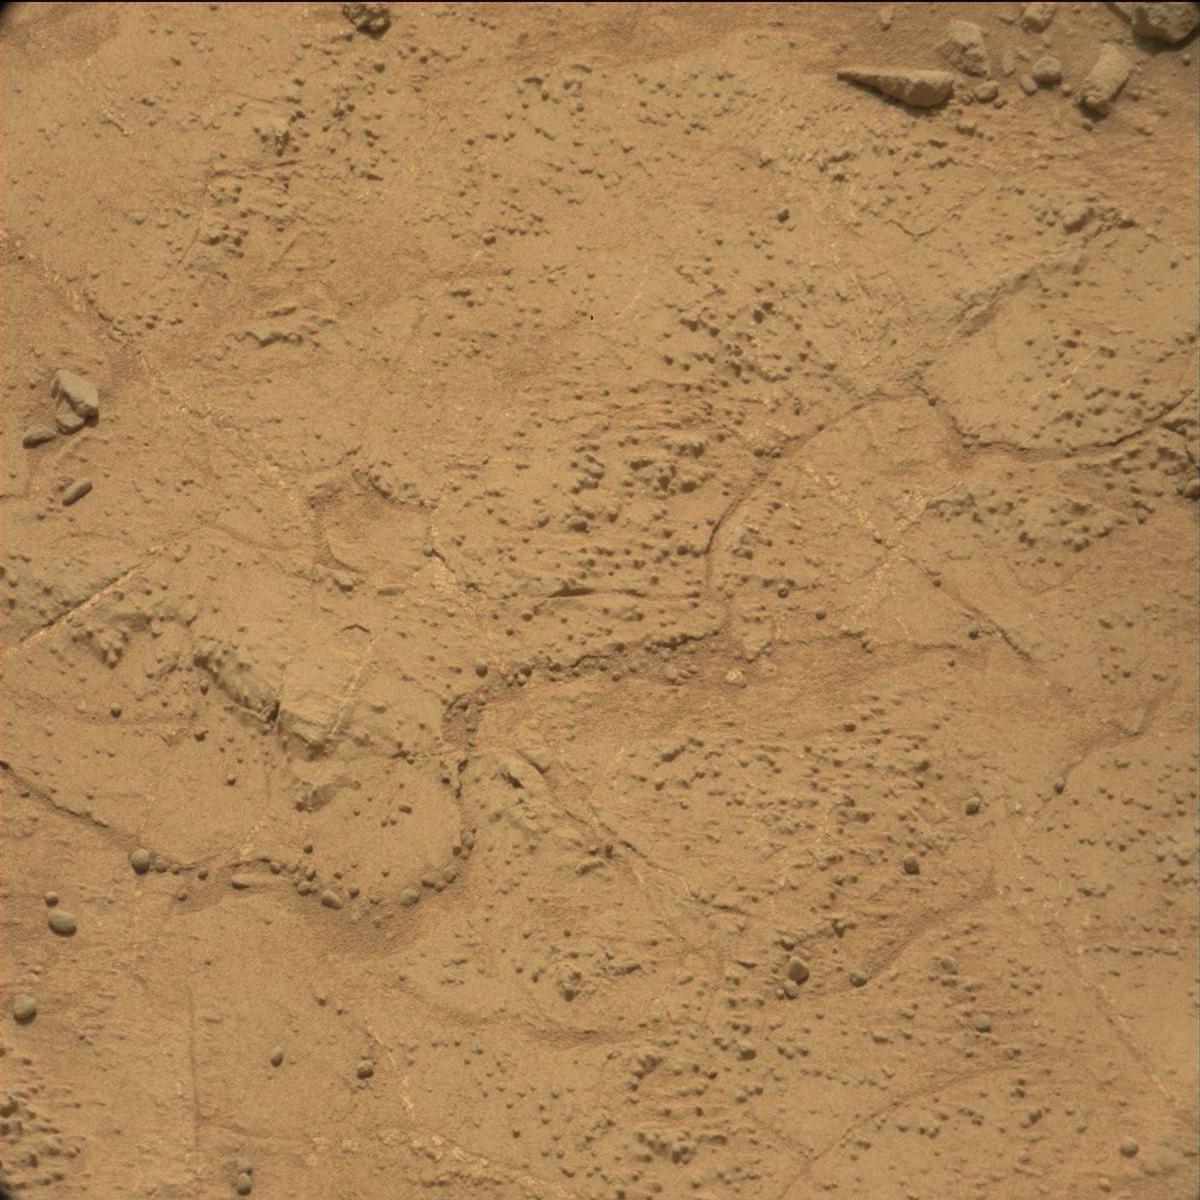
Terrain classes present: Bedrock, Rock, Sand / Soil